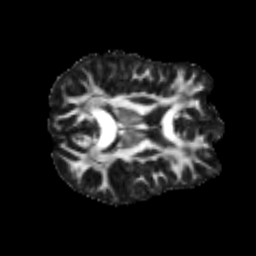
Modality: FA
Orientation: axial
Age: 24
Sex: female
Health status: healthy
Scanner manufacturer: siemens
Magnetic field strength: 3 T
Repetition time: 3.6 s
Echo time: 0.092 s